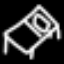
Label: bed